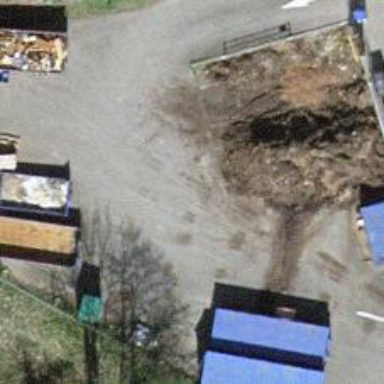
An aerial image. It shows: Recycling facility.